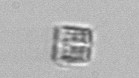
Label: Bacillariophyceae_morphotype1